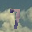
Label: 7